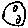
Label: moon